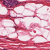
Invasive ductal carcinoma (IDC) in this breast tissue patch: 0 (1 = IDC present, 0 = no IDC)